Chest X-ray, PA view. Patient: 65 years old, sex F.
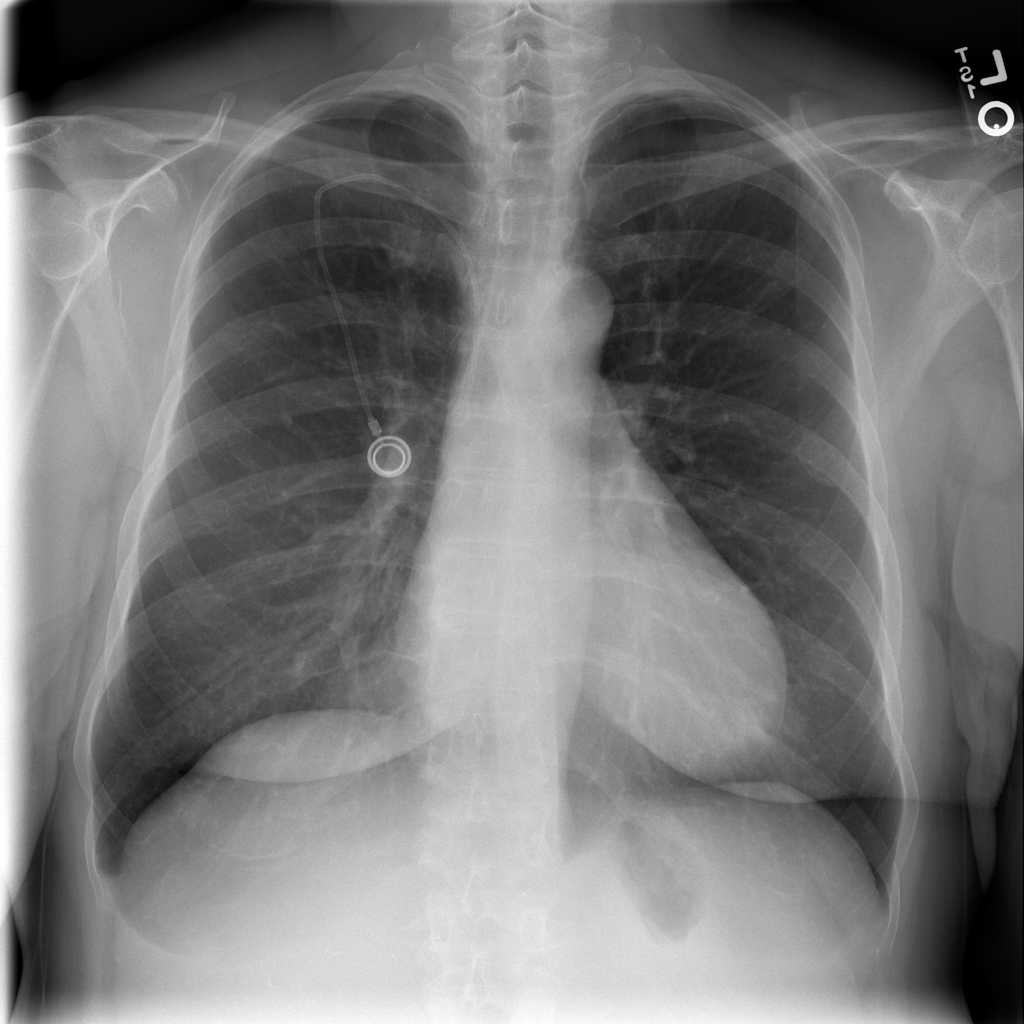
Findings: No Finding